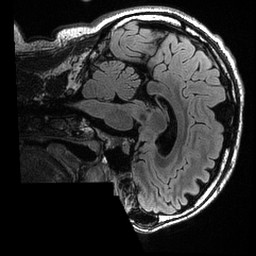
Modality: T2w
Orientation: sagittal
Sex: male
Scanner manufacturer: ge
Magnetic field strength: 3 T
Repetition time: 6 s
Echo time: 0.1279 s